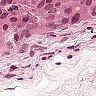
Metastatic tissue present: yes